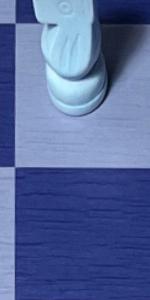
Label: Empty